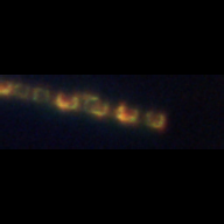
Taxon: Skeletonema
Group: Diatoms